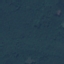
Land use / land cover class: Forest